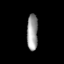
Tissue: prostate
Cell type: T cells
Senescence score: 0.2387
Nuclear area (px): 387
Mean DAPI intensity: 155.403